Interaction volume radius: 10 \u00c5
Interaction volume height: 10 \u00c5
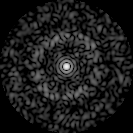
Disorder parameter: 0.8383